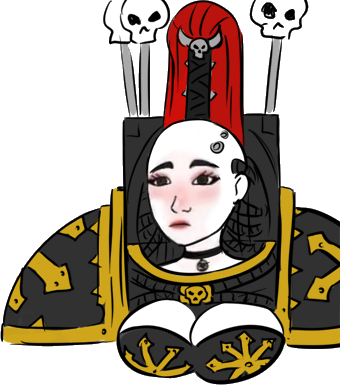
Label: 5_Doomer_Girl